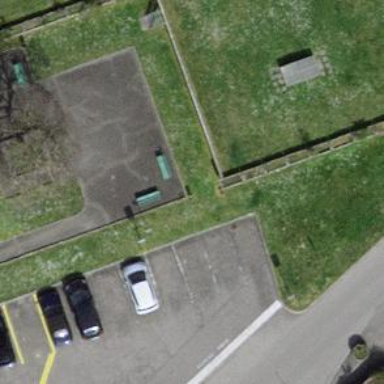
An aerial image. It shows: Bench for seating.